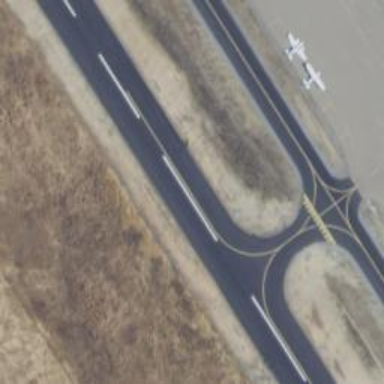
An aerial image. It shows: Image of taxiway at airport.